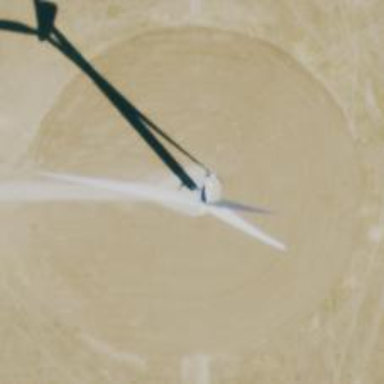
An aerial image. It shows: Wind generator powered by wind turbines of horizontal axis type. It is manufactured by Vestas.